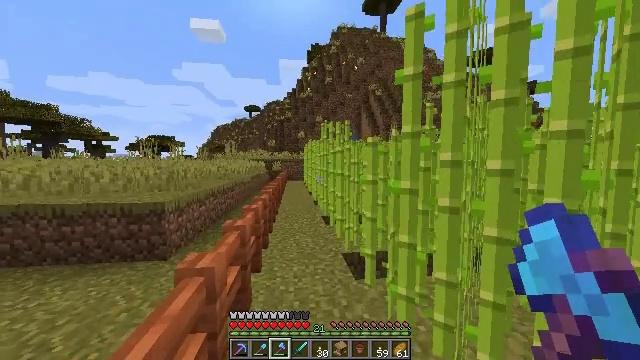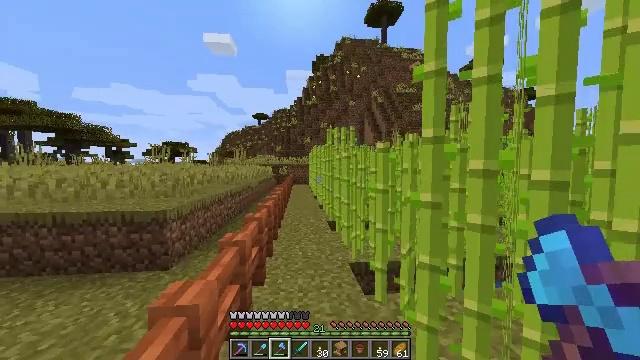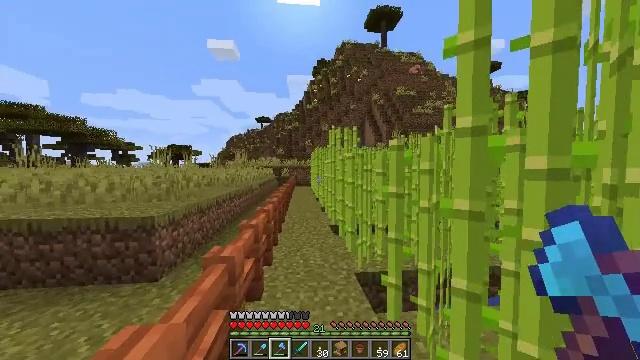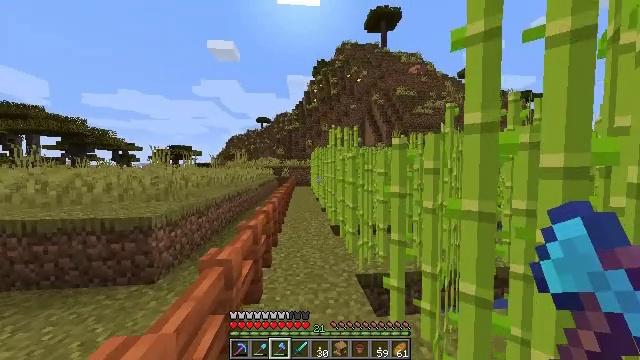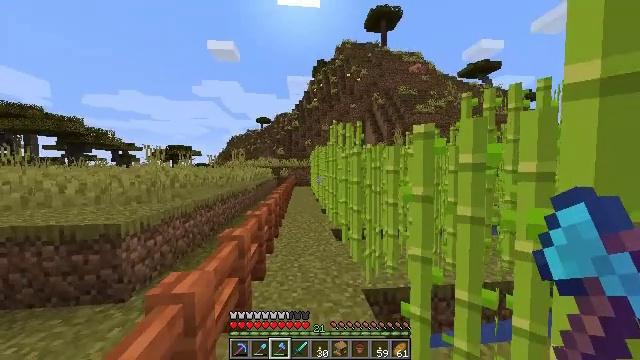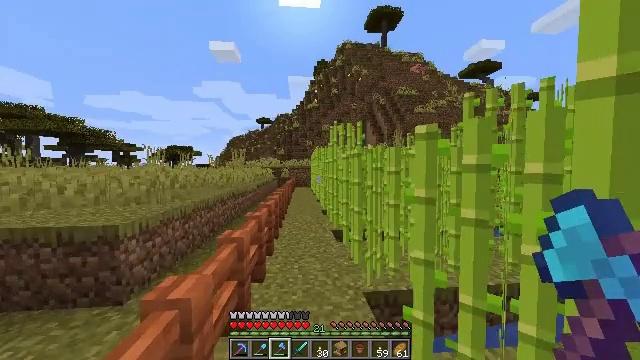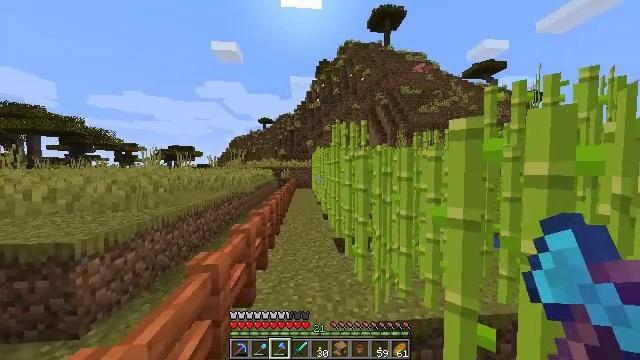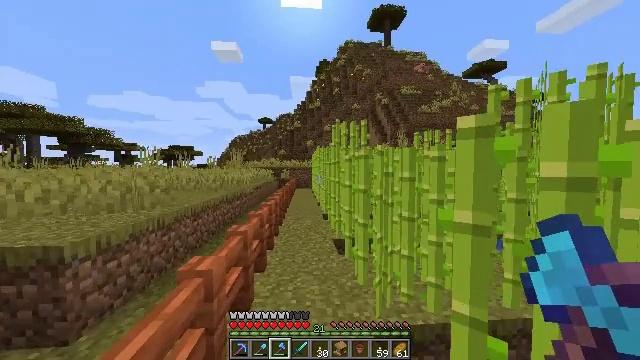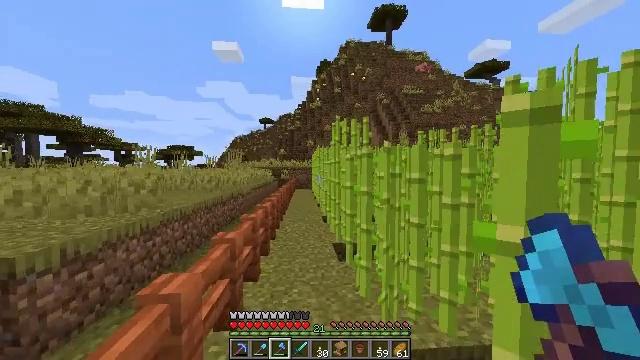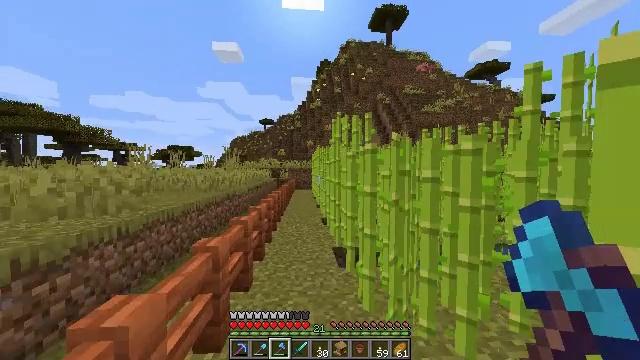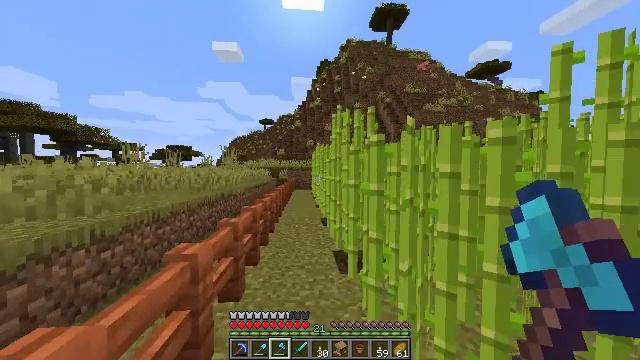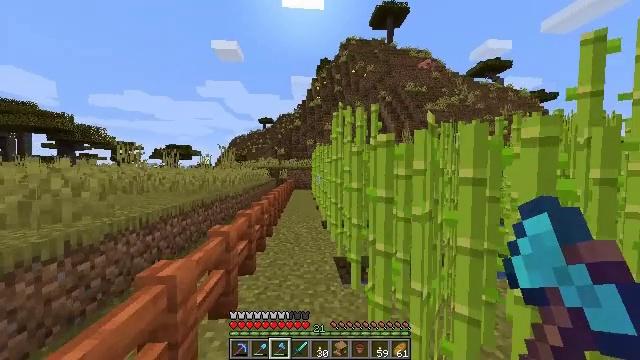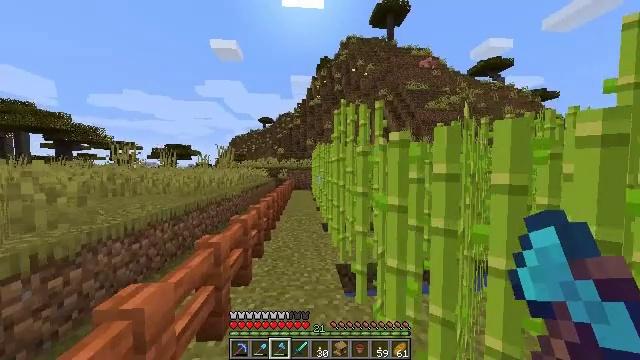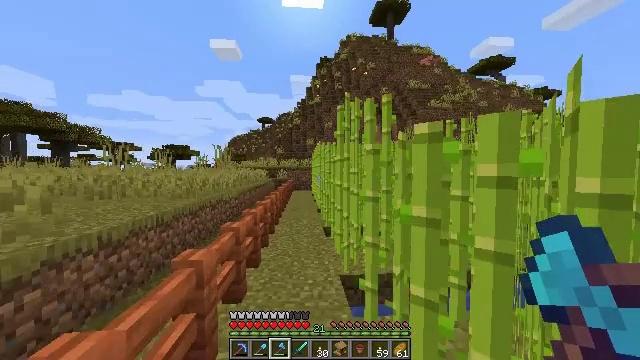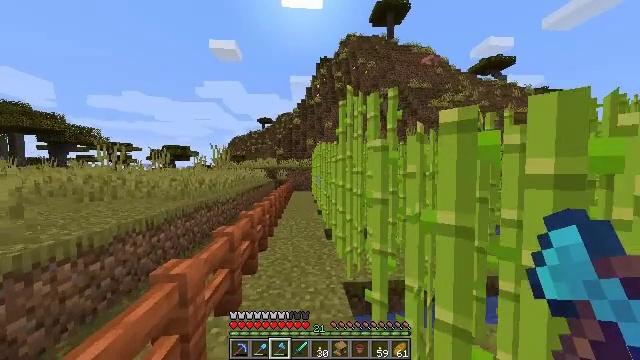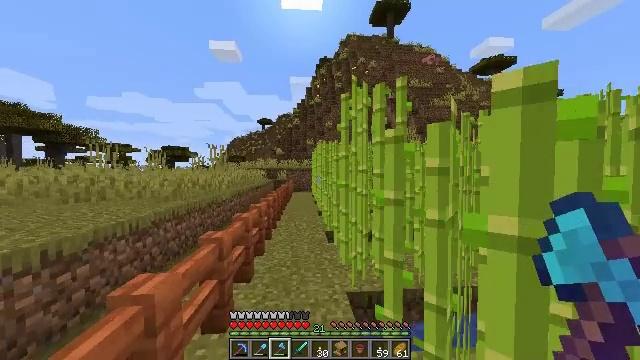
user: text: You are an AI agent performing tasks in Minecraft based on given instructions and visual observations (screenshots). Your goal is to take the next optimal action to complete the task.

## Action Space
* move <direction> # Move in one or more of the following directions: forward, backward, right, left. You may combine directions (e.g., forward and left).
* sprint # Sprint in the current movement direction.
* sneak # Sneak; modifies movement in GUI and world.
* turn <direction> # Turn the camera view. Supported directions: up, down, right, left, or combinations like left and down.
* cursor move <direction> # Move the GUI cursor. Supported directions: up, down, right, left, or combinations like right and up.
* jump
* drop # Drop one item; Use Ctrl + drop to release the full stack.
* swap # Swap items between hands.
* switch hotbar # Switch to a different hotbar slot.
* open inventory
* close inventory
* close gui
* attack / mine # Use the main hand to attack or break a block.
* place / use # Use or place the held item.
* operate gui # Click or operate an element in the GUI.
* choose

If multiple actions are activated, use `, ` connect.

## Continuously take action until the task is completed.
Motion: motion action
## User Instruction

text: Mine the sugar cane near rivers.
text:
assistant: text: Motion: move forward, sprint, turn left
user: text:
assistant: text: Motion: move forward, sprint
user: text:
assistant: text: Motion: move forward, sprint
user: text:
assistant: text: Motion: move forward, sprint
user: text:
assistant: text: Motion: move forward, sprint
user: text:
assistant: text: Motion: move forward, sprint
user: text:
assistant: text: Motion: move forward, sprint
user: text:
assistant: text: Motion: move forward, sprint
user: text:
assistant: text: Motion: move forward, sprint
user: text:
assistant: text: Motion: move forward, sprint
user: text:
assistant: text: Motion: move forward, sprint
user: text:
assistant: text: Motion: move forward, sprint
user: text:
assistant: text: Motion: move forward, sprint
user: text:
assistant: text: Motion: move forward, sprint
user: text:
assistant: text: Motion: move forward, sprint
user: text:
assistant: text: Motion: move forward, sprint
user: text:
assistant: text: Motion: move forward, sprint
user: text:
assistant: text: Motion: move forward, sprint
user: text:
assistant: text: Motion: move forward, sprint
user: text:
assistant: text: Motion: move forward, sprint
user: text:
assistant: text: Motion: move forward, sprint
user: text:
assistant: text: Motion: move forward, sprint
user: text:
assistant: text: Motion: move forward, sprint
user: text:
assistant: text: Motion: move forward, sprint
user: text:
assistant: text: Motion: move forward and move left, sprint
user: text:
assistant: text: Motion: move forward and move left, sprint
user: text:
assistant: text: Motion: move forward and move left, sprint
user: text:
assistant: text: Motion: move forward and move left, sprint
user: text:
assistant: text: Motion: move forward and move left, sprint
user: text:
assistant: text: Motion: move forward and move left, sprint